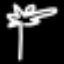
Label: palm tree